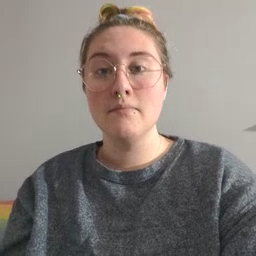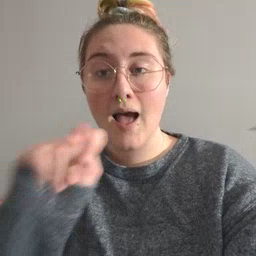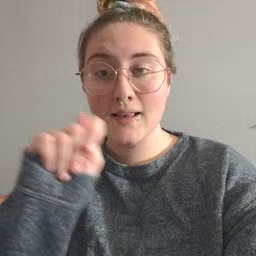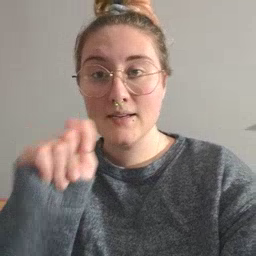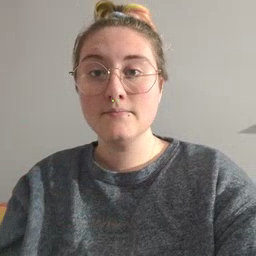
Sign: potty